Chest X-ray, PA view. Patient: 71 years old, sex F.
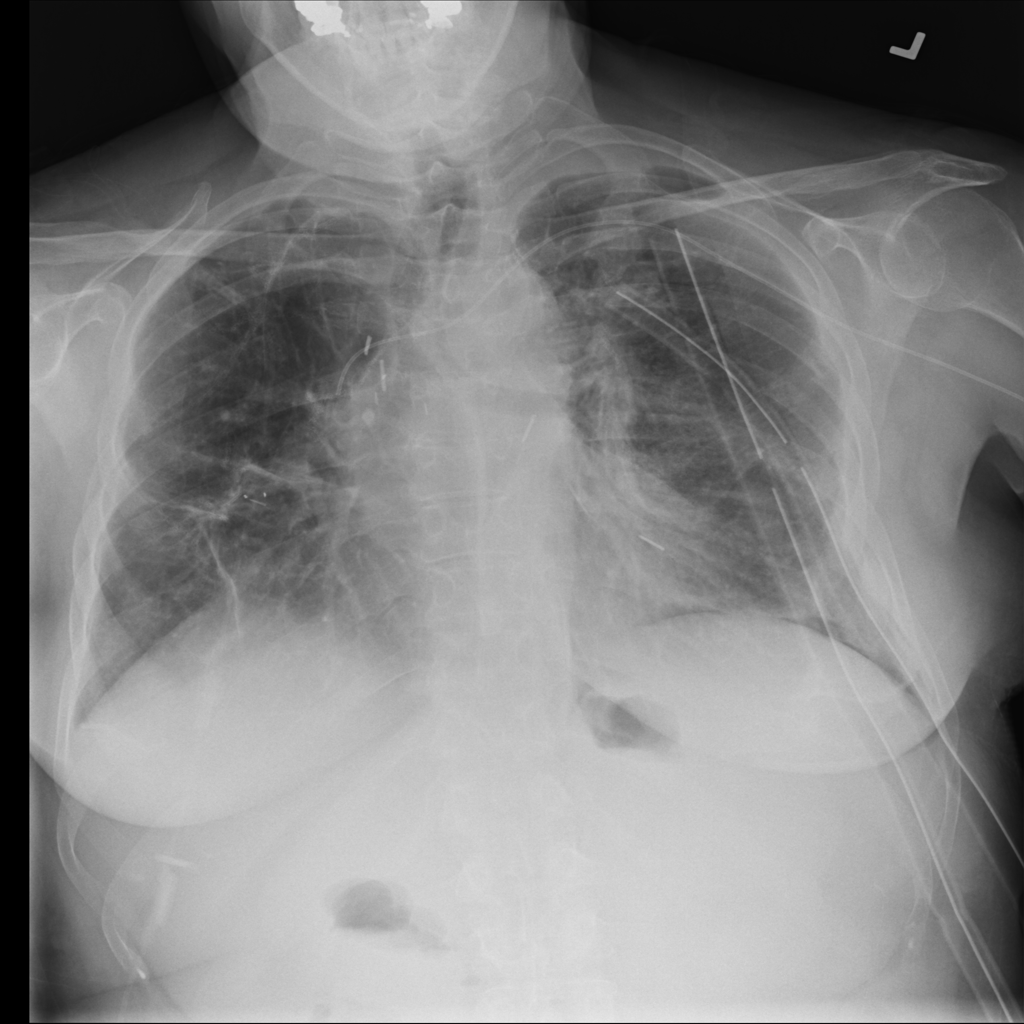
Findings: No Finding